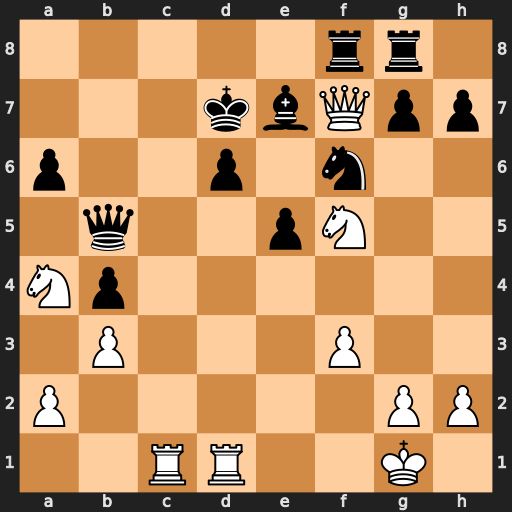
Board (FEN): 5rr1/3kbQpp/p2p1n2/1q2pN2/Np6/1P3P2/P5PP/2RR2K1
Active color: w
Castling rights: -
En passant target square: -
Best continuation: Rxd6#